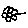
Label: flower